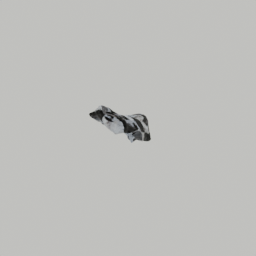
Label: nature